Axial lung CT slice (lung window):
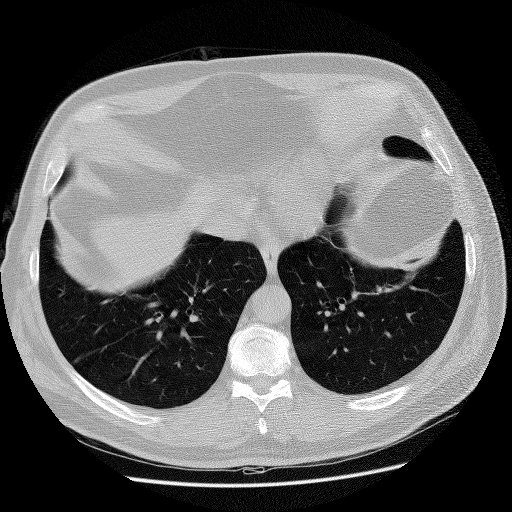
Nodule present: no